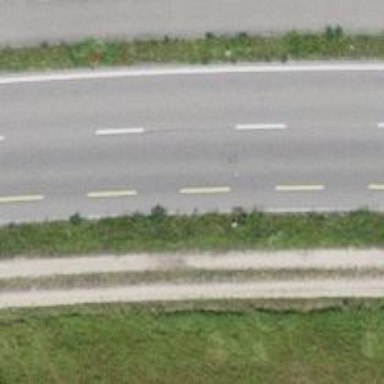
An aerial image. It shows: Asphalt road with primary highway designation. There is dedicated cycle lane on the left.